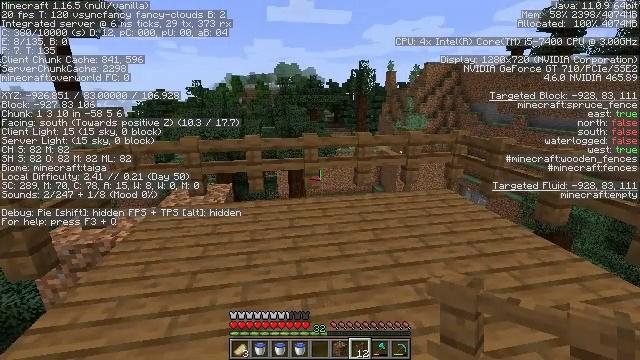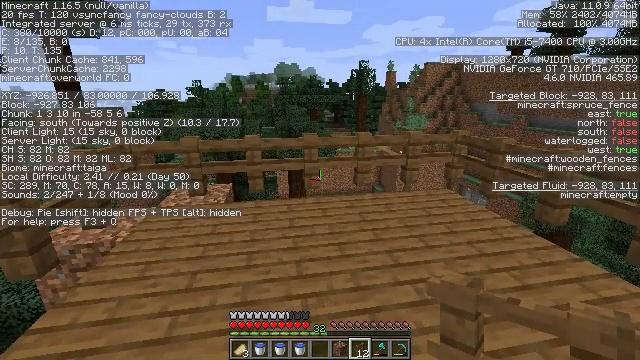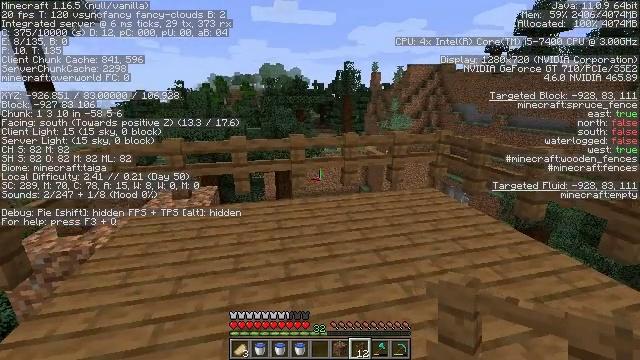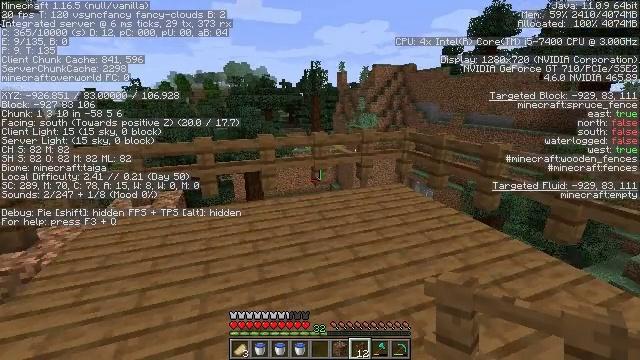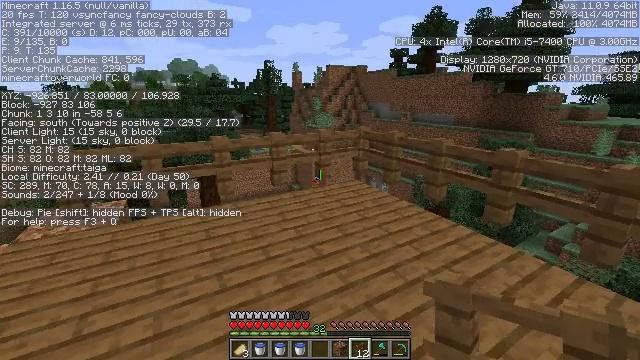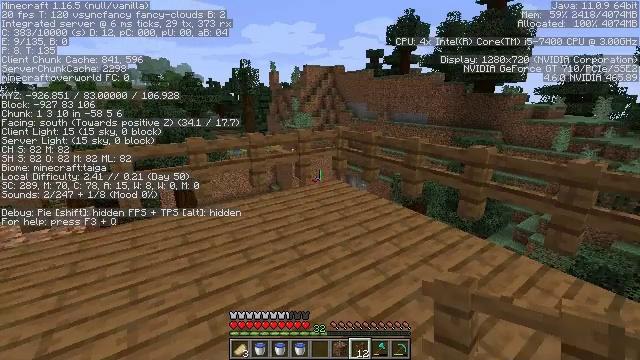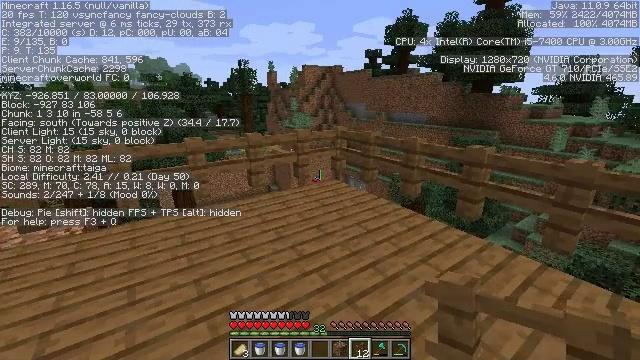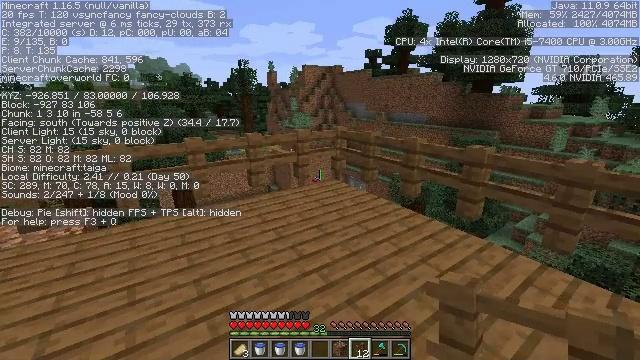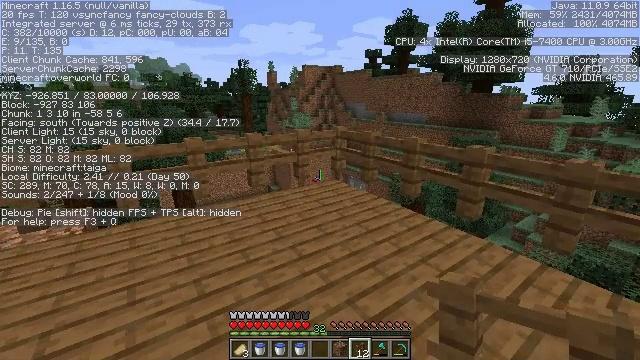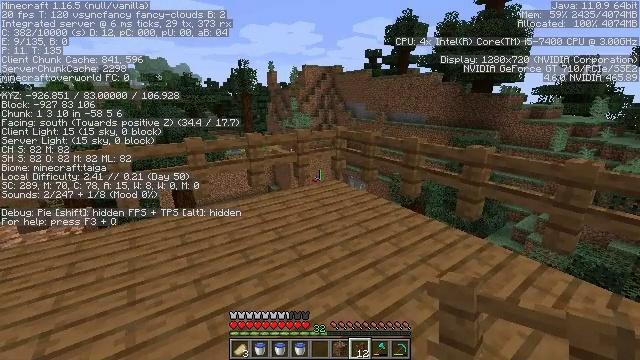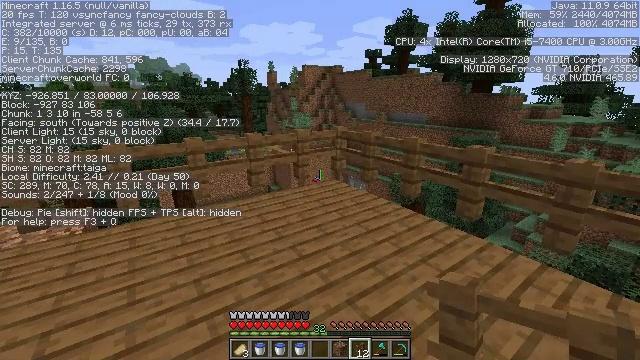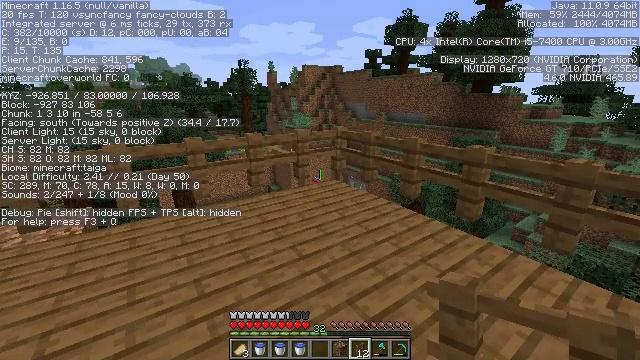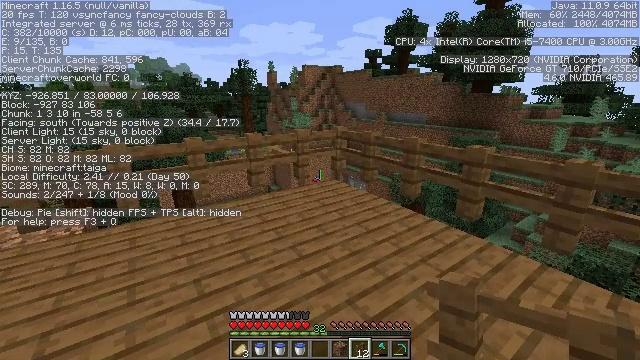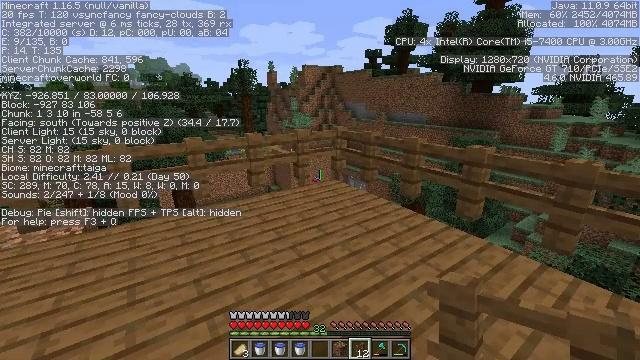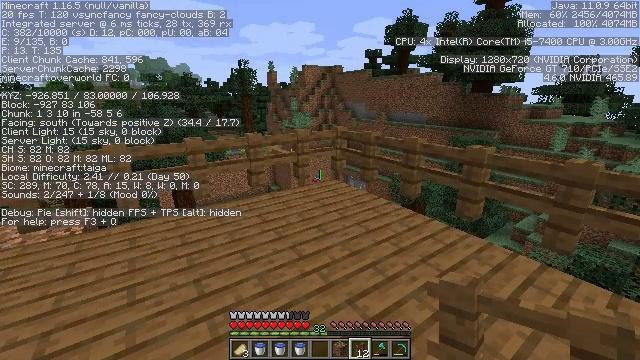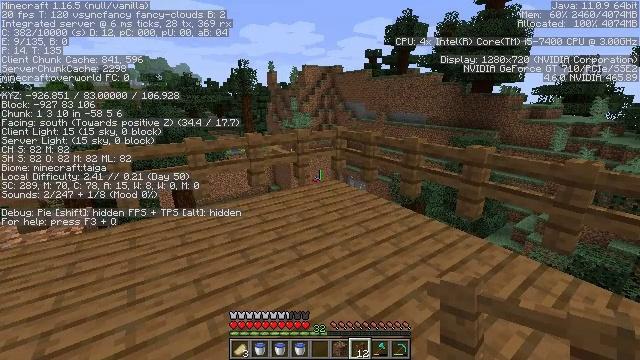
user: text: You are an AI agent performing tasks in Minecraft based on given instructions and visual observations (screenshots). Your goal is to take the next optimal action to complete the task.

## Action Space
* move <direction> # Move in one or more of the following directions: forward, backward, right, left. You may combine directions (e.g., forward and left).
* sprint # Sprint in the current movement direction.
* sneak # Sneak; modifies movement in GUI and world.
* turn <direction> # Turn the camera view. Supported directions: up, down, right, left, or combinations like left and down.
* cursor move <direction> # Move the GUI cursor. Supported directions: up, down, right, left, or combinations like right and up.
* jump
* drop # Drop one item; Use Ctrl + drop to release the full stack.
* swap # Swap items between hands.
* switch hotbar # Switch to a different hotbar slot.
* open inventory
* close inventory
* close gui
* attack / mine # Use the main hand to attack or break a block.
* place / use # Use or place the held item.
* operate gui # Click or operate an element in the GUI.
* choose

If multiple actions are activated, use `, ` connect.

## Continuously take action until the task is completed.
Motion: motion action
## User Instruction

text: Reclaim the spruce fence for reuse.
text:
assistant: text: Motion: no_op
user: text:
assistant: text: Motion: turn right
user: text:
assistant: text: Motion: turn right
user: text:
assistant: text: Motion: turn right
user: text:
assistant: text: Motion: turn right
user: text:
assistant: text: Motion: no_op
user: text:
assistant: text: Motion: no_op
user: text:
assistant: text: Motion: no_op
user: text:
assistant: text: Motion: no_op
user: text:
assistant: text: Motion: no_op
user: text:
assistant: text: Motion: no_op
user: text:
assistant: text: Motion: no_op
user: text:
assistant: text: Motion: no_op
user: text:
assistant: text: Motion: no_op
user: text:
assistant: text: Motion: no_op
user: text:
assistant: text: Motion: no_op
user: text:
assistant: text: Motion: no_op
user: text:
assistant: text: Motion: no_op
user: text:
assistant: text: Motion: no_op
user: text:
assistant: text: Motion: no_op
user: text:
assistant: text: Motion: no_op
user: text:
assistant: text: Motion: no_op
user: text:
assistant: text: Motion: no_op
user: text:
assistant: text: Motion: no_op
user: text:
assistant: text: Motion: no_op
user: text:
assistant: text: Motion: no_op
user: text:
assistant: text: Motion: no_op
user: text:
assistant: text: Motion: no_op
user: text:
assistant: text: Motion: no_op
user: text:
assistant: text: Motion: no_op